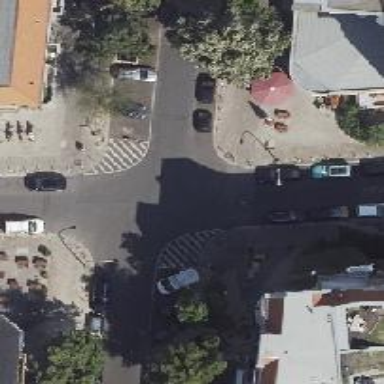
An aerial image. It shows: Unmarked crossing on the road.